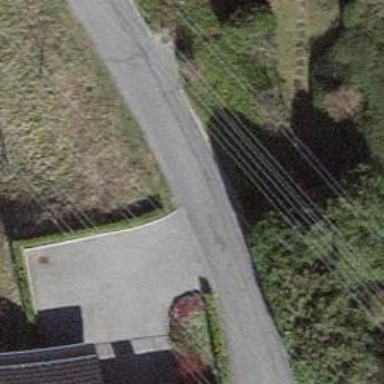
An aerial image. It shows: Residential road.